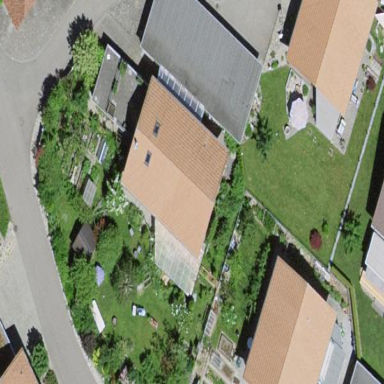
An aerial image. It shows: Residential building.